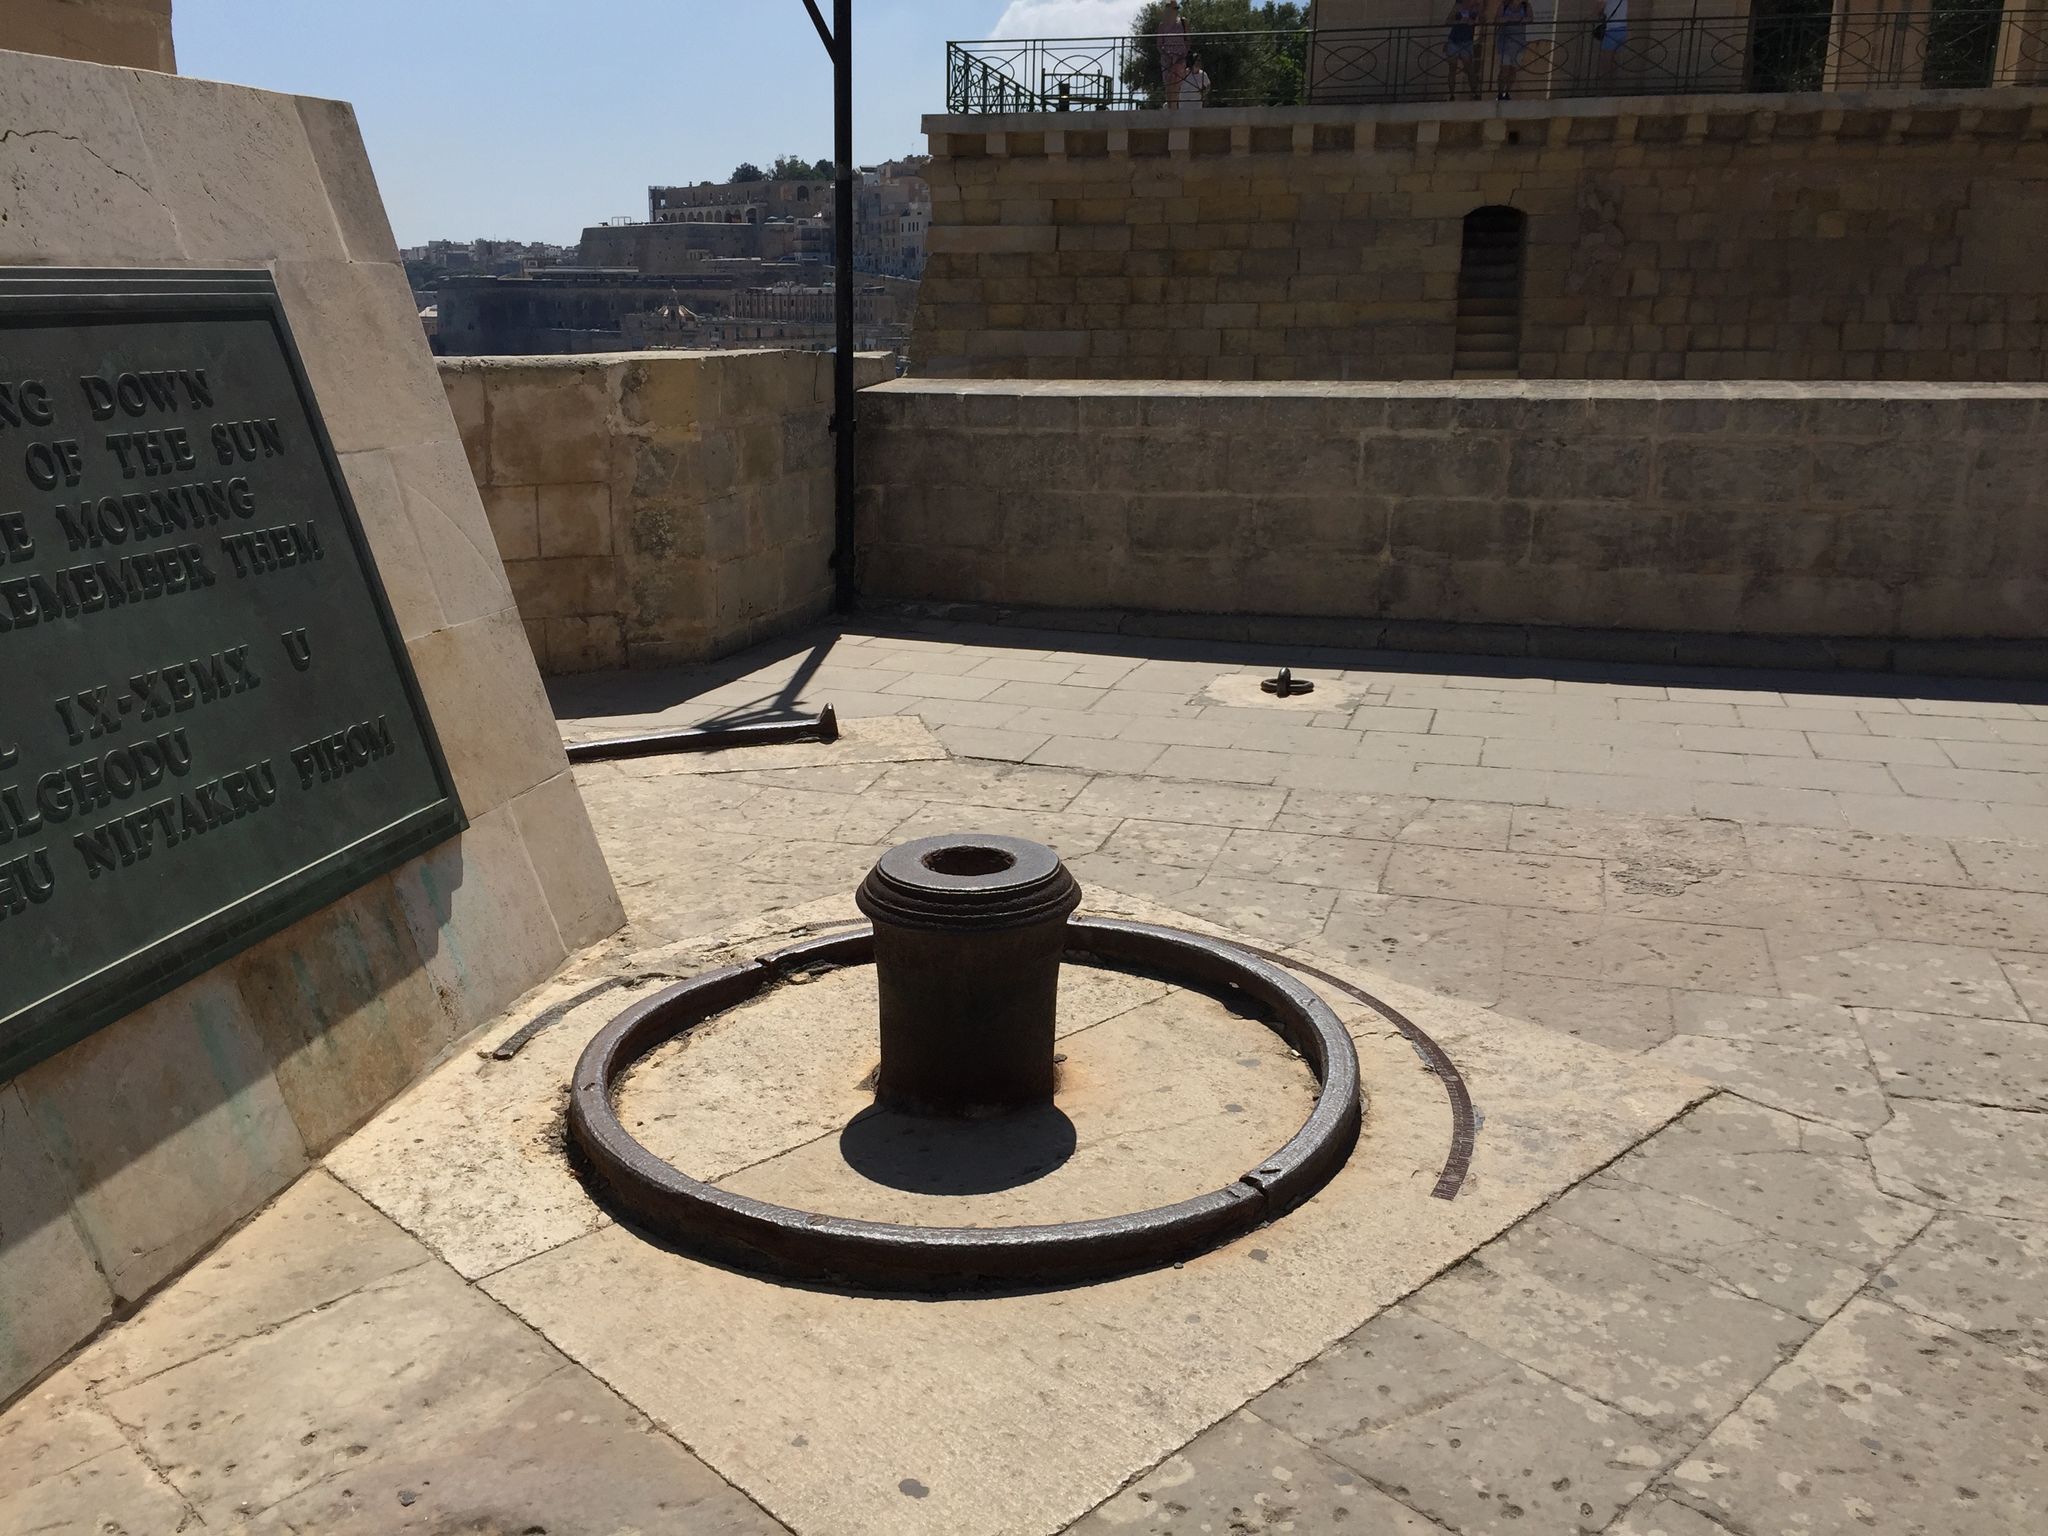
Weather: clear
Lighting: day
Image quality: good
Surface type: walking surface
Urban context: urban centre
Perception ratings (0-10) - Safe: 8.69, Lively: 7.49, Beautiful: 7.34, Boring: 7.03, Depressing: 2.41, Wealthy: 8.15